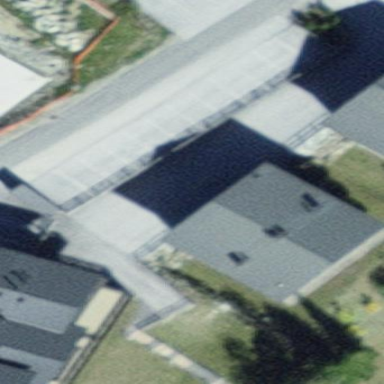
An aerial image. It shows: Building with tiled roof.